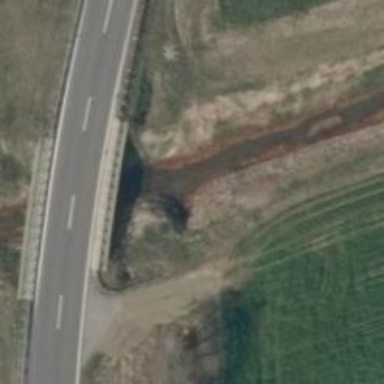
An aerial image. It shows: Culvert tunnel.